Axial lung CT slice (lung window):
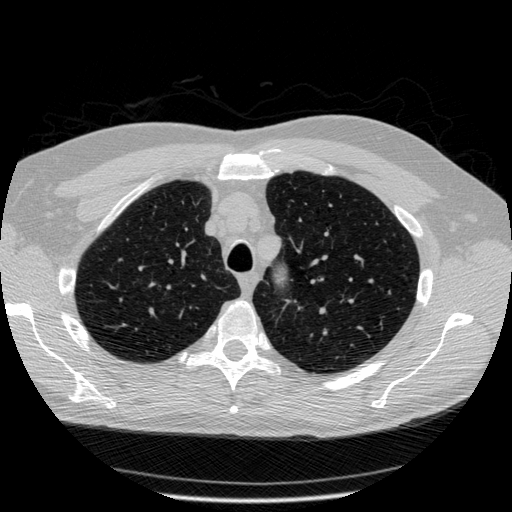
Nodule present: no